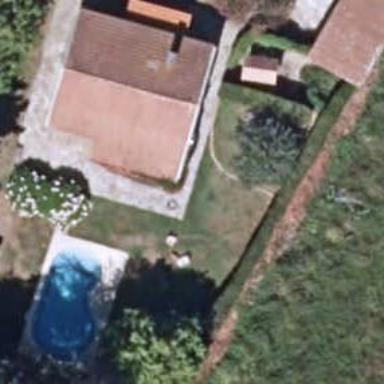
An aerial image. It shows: Simple house.